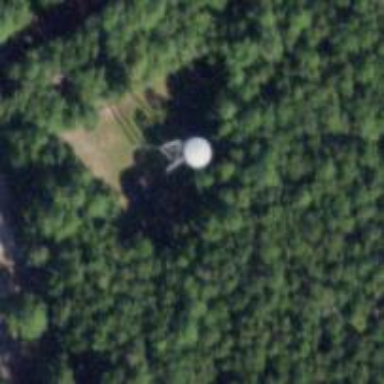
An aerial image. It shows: Water tower that is man-made.